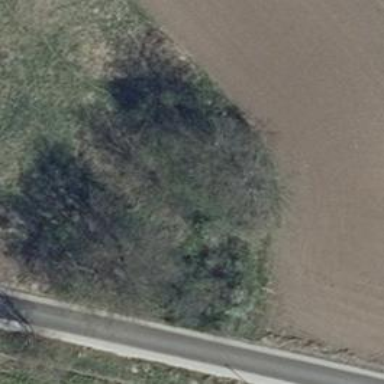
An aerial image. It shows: Deciduous tree with broadleaved leaves.